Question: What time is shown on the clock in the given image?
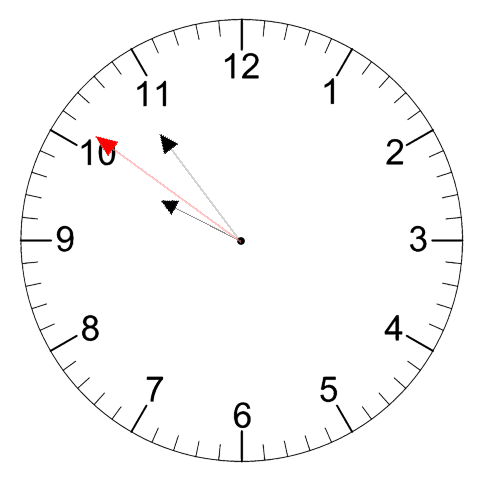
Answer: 09:53:51